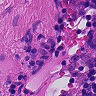
Metastatic tissue present: no